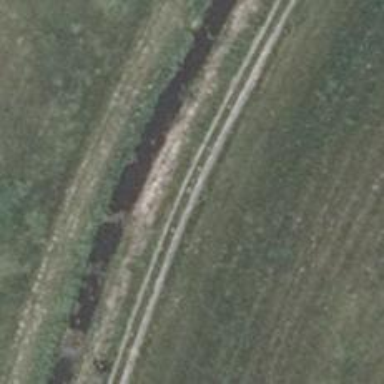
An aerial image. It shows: Agricultural track of grade4 quality suitable for agricultural vehicles.